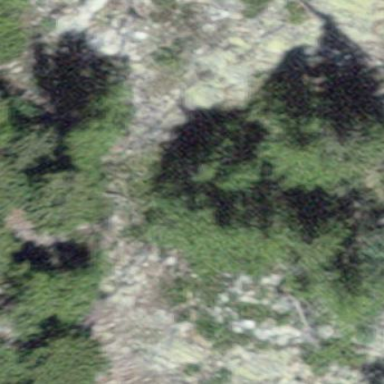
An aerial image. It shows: Forest with needle-leaved trees.